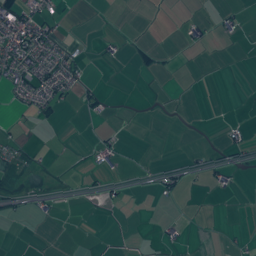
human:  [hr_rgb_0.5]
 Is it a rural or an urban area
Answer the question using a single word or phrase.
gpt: urban

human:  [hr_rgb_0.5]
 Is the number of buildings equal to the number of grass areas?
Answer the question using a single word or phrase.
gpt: no

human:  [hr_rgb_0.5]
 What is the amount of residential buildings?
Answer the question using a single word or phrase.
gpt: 1215

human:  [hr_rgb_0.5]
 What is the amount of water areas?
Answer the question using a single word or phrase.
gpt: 37

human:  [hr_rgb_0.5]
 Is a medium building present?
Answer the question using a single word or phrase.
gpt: yes

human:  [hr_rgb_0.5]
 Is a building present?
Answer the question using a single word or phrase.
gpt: yes

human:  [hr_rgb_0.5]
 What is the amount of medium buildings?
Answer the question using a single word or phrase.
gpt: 17

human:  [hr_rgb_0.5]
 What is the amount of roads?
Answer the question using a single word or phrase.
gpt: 195

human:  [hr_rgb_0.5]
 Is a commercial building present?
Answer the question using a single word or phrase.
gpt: yes

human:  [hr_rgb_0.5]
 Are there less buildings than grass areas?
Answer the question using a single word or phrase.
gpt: no

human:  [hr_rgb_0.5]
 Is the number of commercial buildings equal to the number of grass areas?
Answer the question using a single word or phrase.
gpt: no

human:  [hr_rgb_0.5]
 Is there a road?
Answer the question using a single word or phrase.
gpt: yes

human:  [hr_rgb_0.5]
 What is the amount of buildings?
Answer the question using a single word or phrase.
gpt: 1233

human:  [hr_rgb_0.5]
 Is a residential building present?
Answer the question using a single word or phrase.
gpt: yes

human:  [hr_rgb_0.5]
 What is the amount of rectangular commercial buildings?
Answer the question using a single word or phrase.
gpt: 5

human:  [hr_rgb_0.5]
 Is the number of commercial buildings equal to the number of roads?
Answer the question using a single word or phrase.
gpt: no

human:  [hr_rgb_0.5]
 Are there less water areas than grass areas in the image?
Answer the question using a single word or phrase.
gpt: yes

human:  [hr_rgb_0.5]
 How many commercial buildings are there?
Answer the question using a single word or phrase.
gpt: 14

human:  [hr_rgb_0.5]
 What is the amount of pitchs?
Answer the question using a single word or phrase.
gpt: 3

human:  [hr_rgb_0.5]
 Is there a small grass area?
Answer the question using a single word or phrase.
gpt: yes

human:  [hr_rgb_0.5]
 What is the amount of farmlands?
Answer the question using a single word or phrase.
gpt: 38

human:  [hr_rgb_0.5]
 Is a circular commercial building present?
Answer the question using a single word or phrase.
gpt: no

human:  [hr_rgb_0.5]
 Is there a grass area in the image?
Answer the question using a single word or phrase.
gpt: yes

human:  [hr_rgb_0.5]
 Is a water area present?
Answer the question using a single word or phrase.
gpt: yes

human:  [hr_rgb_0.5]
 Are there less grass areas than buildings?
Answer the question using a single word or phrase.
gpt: yes

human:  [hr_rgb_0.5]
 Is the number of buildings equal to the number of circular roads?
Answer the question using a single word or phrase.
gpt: no

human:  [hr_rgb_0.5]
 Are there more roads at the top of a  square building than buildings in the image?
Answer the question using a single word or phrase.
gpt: no

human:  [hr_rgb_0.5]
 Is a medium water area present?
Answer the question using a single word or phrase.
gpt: yes

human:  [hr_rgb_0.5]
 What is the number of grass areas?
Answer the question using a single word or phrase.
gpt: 259

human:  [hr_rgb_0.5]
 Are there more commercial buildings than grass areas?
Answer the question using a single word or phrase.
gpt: no

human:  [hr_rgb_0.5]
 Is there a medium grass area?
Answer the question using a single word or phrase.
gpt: yes

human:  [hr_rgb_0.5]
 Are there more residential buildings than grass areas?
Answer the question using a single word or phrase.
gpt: yes

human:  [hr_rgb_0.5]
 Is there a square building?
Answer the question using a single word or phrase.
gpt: yes

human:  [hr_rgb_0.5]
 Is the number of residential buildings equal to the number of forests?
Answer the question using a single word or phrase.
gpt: no

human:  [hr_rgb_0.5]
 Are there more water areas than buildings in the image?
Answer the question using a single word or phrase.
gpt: no

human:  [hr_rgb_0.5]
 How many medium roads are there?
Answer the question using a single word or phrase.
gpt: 0

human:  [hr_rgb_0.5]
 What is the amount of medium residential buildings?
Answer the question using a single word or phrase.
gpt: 13

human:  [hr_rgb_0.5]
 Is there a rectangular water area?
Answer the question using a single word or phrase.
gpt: yes

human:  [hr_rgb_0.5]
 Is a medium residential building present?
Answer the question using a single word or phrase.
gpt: yes

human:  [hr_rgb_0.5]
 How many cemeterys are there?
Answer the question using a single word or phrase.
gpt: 1

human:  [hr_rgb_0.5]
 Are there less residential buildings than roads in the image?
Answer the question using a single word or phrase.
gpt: no

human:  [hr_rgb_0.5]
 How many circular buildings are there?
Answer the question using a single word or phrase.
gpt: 6

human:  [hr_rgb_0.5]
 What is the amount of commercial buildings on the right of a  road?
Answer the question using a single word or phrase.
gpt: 14

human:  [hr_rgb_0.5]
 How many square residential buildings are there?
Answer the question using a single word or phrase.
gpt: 6

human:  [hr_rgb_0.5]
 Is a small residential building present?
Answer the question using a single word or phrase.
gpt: yes

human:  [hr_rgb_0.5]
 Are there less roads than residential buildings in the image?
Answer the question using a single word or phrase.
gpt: yes

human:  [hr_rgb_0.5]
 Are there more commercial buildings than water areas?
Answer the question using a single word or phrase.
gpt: no

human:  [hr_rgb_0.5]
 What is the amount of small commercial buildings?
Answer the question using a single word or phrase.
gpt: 10

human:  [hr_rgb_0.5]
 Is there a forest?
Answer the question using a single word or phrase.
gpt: yes

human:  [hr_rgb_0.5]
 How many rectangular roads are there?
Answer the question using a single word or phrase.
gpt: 0

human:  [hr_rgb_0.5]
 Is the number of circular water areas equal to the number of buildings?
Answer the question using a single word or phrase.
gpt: no

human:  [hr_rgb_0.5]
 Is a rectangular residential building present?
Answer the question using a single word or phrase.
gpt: yes

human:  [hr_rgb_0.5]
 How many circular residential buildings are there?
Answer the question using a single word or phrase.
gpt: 6

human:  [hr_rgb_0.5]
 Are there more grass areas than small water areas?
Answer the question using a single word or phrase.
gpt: yes

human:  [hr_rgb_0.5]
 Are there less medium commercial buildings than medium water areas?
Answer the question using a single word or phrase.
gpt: yes

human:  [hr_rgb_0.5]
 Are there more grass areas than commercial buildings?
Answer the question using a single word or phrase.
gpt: yes

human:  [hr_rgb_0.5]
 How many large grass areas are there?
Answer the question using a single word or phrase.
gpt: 210

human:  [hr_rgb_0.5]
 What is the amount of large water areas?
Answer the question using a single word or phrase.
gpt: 6

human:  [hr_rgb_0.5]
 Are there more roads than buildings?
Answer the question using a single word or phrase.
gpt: no

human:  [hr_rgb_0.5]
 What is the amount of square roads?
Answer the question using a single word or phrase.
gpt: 0

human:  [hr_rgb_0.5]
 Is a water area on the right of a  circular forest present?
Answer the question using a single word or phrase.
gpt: no

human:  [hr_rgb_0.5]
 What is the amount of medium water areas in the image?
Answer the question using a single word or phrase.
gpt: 9

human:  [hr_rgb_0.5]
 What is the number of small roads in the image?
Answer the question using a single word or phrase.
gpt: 195

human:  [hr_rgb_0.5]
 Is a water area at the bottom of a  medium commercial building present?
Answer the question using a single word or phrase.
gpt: yes